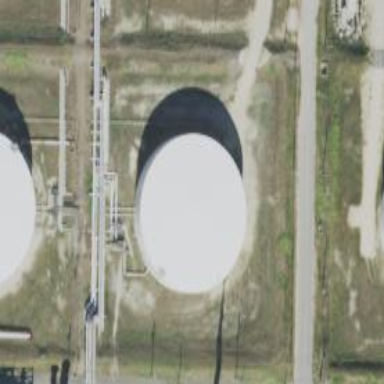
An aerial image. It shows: Storage tank that is man-made.